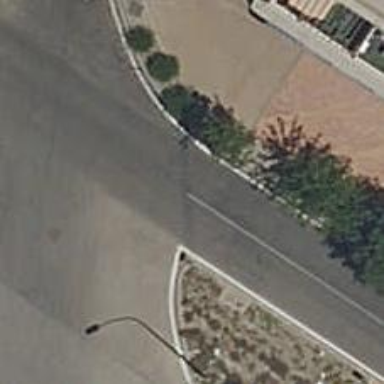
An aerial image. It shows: Road with "give way" sign.